Breast ultrasound image
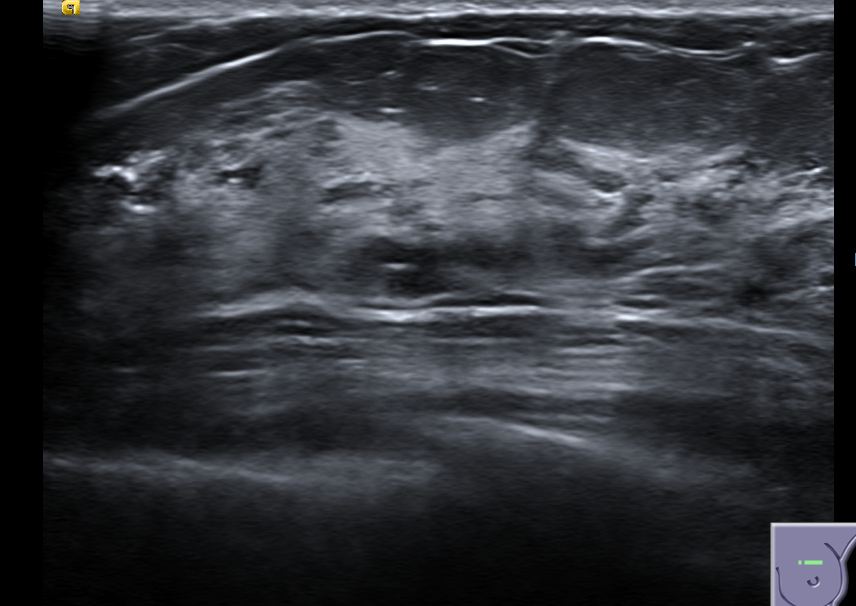
Diagnosis: normal